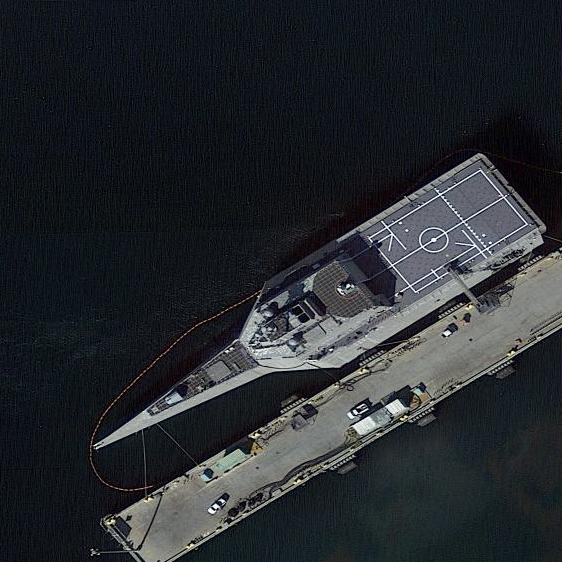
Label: Independence-class_combat_ship